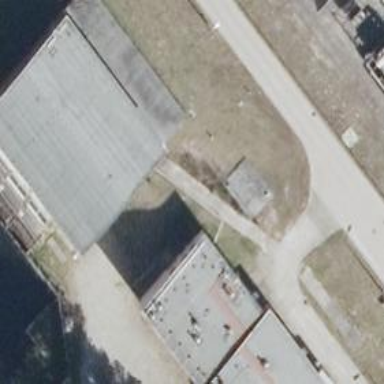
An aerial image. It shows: Industrial building.